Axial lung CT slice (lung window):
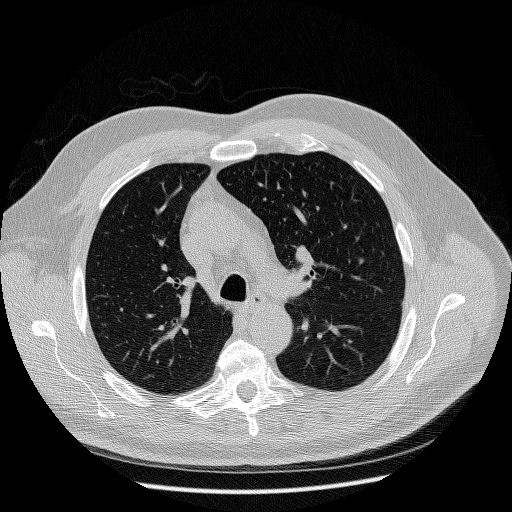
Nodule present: no